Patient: sex M, age 63
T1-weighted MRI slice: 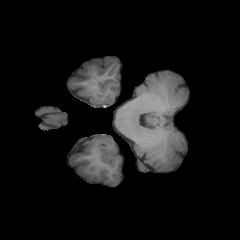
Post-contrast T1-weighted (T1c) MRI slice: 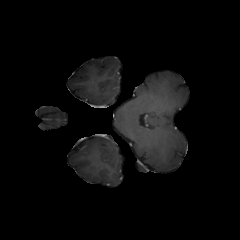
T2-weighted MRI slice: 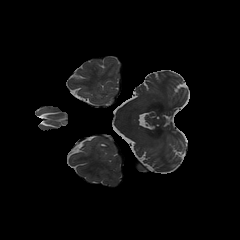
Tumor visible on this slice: no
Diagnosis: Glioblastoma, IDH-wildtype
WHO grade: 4